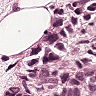
Metastatic tissue present: yes